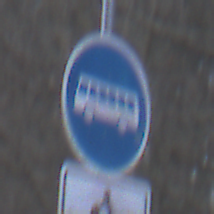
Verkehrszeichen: Busssonderstreifen
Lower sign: EinspurigeFahrzeugeFrei3
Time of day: MorningAfternoon
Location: Outdoor (Nature)
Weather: Overcast
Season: Winter
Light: Natural